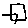
Label: square